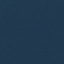
Land use / land cover: SeaLake